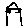
Label: house